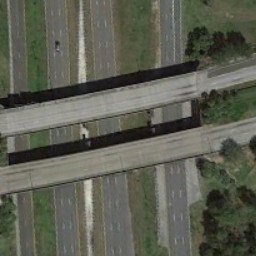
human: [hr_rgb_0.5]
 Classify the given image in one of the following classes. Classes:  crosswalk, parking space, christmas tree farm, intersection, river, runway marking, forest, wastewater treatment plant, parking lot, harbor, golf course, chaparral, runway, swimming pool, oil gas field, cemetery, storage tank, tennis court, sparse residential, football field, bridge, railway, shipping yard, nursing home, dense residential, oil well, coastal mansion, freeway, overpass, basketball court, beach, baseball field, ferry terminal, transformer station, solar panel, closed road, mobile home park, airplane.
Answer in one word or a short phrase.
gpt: overpass